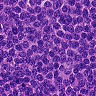
Metastatic tissue present: no